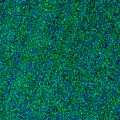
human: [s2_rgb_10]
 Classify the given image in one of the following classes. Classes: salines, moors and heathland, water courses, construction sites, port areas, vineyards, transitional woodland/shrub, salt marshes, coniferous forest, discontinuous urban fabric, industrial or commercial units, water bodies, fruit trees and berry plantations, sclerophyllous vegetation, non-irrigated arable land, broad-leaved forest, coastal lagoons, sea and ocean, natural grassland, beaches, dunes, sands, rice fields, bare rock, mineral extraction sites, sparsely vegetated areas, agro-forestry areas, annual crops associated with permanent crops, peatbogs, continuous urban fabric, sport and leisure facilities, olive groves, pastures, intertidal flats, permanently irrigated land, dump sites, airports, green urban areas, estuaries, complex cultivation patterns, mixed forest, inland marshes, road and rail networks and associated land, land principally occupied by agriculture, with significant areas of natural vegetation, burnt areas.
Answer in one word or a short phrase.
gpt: sea and ocean